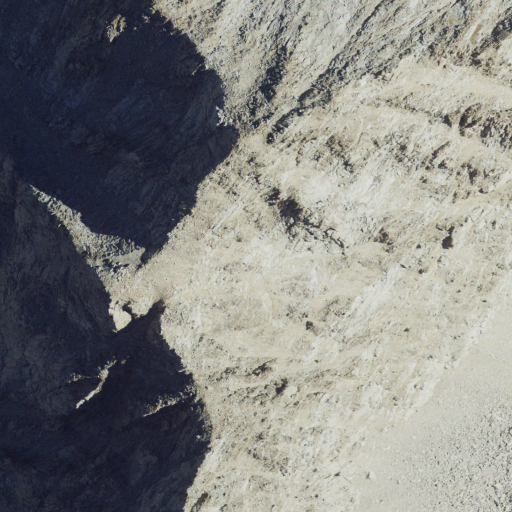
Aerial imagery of ridge(s) in California named East Spur containing barren land, snow, shrub, and grassland